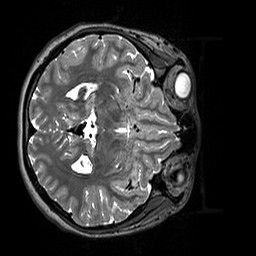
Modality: T2w
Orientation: axial
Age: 24
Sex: female
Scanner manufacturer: siemens
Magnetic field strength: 3 T
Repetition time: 3.2 s
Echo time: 0.412 s